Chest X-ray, PA view. Patient: 70 years old, sex F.
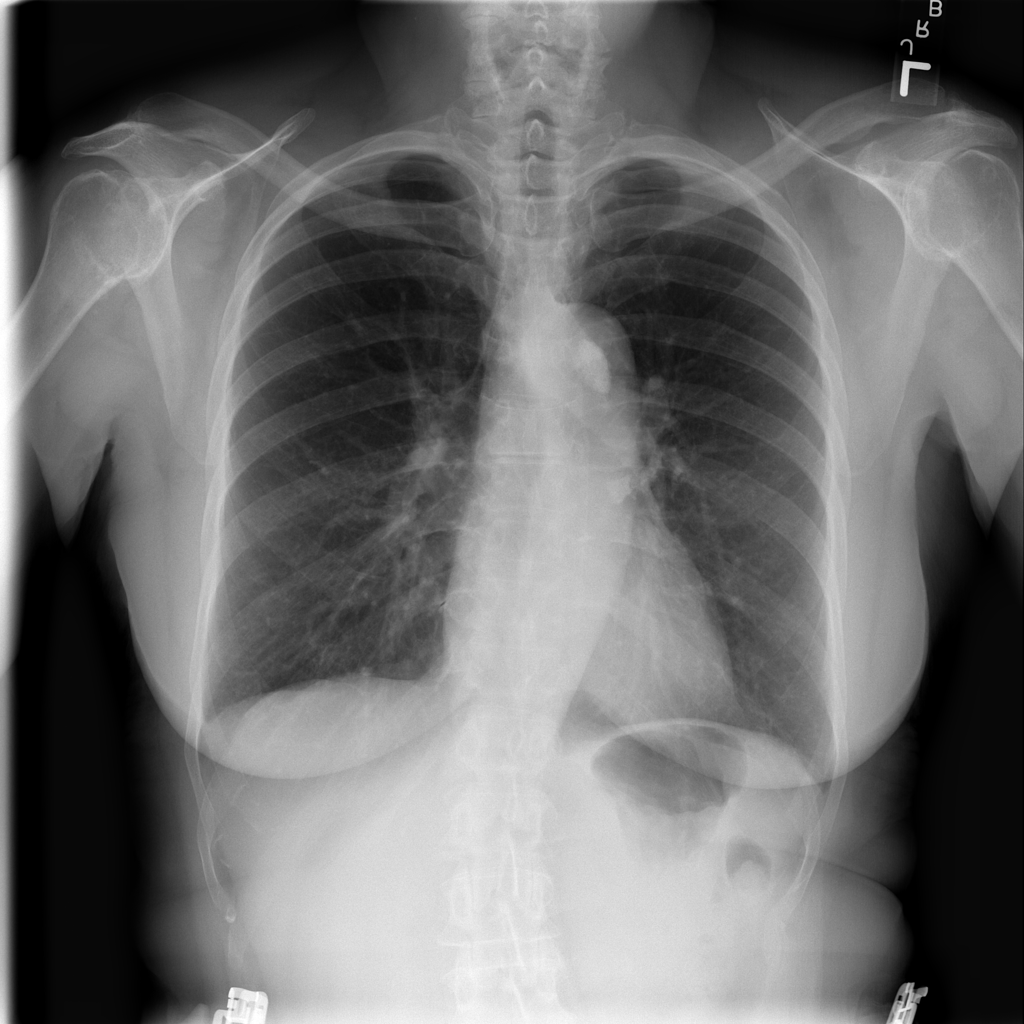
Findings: No Finding